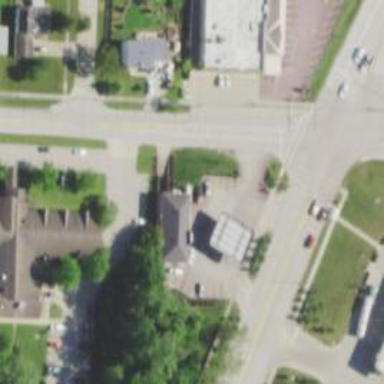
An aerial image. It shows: Convenience shop.